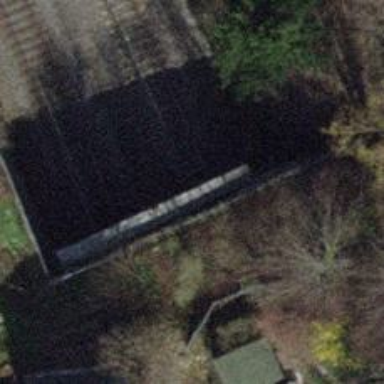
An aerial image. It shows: Rail tunnel with electrified contact line. There is one track running through the tunnel.